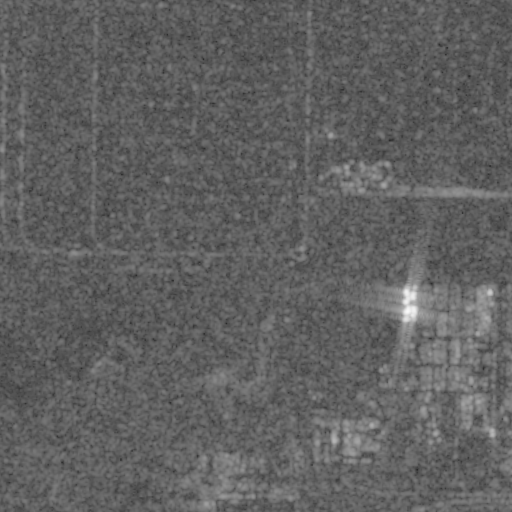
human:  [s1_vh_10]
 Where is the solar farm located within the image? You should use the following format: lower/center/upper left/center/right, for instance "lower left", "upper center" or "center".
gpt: The solar farm is located in the lower center of the image.
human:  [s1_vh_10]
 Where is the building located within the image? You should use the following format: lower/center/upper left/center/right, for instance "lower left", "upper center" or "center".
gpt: There is no building in the image.

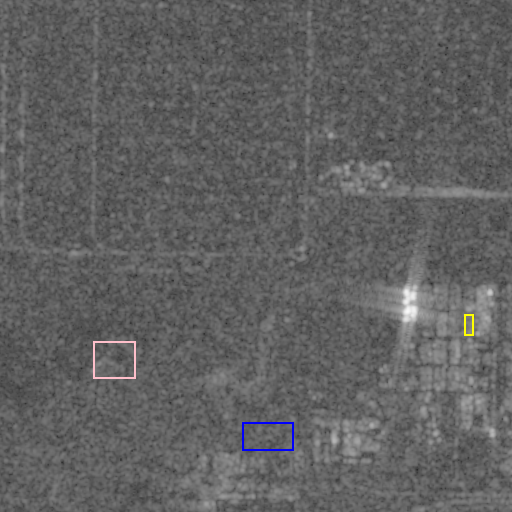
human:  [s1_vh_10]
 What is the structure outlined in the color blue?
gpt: The structure outlined in blue is a solar farm.
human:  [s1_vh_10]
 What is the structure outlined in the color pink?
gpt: The structure outlined in pink is a wastewater plant.
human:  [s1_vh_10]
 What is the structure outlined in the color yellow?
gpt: The structure outlined in yellow is a building.
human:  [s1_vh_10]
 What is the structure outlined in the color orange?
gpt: There is no orange outline.